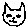
Label: cat